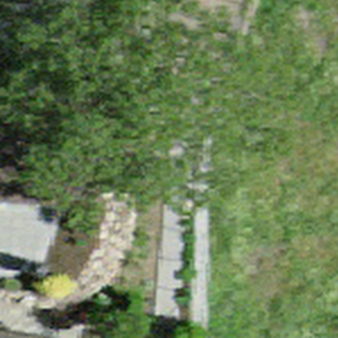
Label: other